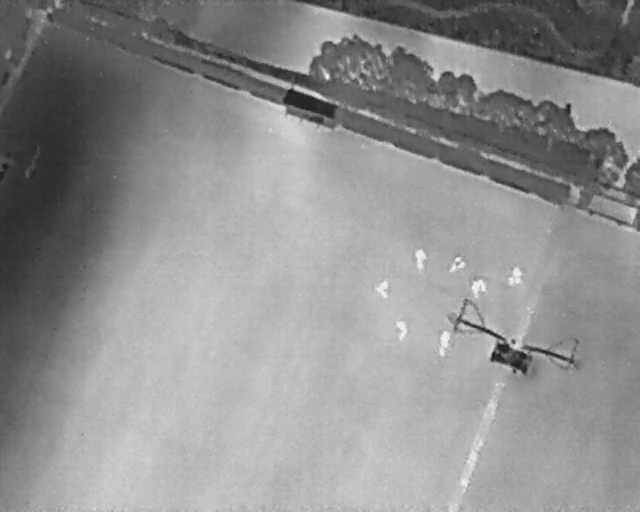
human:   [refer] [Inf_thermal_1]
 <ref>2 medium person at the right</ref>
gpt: <box>[[69, 50, 72, 53, 25], [78, 52, 82, 55, 25]]</box>

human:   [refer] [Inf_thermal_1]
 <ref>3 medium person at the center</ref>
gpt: <box>[[63, 49, 67, 51, 2], [57, 55, 61, 58, 2], [61, 63, 64, 65, 2]]</box>

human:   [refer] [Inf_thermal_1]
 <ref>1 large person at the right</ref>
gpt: <box>[[73, 54, 76, 57, 25]]</box>